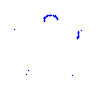
Particle: pion